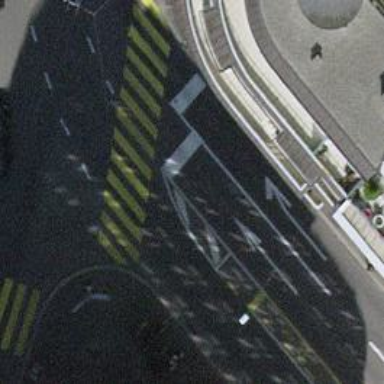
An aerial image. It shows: Road crossing with traffic signals.